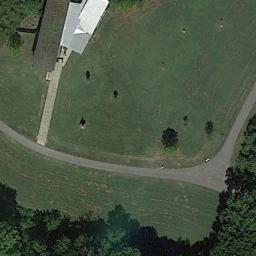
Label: meadow